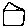
Label: house